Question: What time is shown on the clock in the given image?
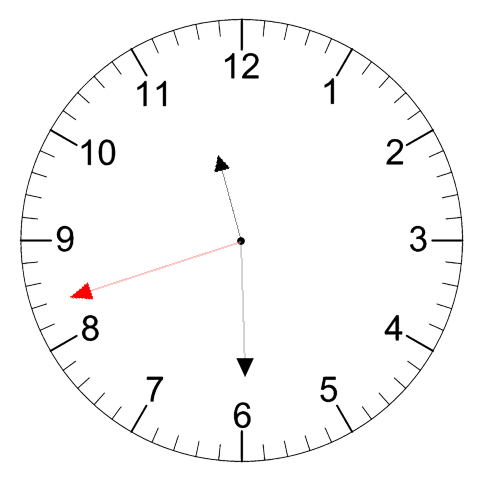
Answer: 11:29:42